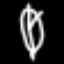
Label: leaf